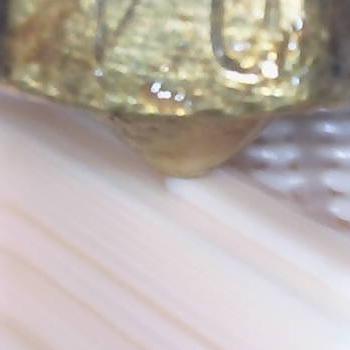
Flow rate: 267%